Question: The fiddle of the sample is here:
<URL>
I have an element representing an image (say, video image screen) and a child element representing another image (say 90x60, the "play" icon).
'''
<div class="big">
<img class="small">
</div>
'''

The small image is centered vertically and horizontally.
I want when I over the image the one change its opacity.
The code bellow works when I hover the image.
'''
.small {
opacity: 0.5;
}
.small:hover {
opacity: 0.9;
}
'''
Is there a way to fix that (change on hover the image) via CSS?
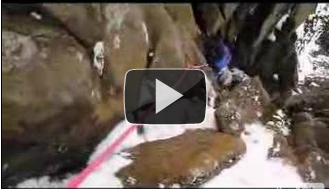
Answer: You can do this :
'''
.big:hover .small{
// do stuff
}
'''
Check this <URL>
Note: I'm using 'div' instead of 'img' element here.